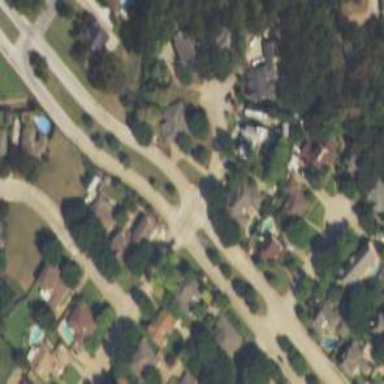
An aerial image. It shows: Residential road.